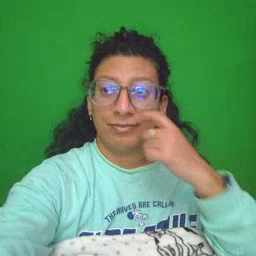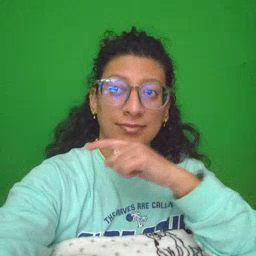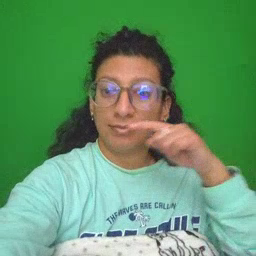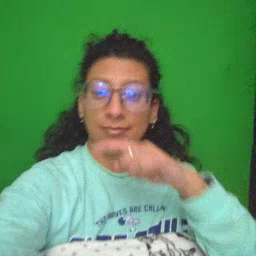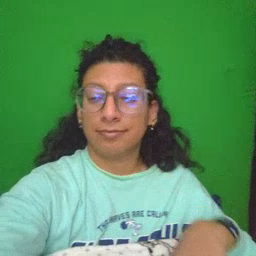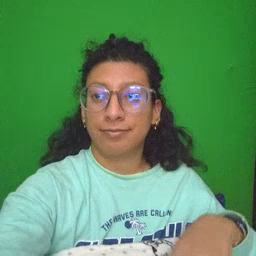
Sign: toothbrush